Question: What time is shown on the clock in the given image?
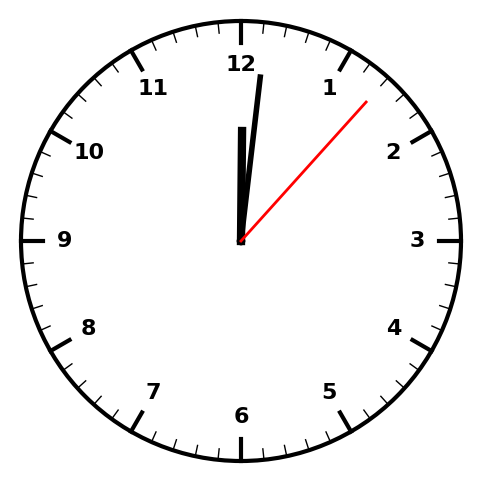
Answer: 12:01:07